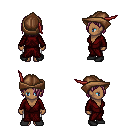
a pixel art fantasy rpg character, female body template, human, dark skin, red robe, white pants, white blonde bangs hairstyle, leather cap, black shoes, four views (front, back, left, right), 2x2 character sprite sheet, small pixel art, hard edges, no anti-aliasing